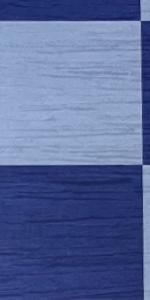
Label: Empty